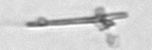
Label: fiber_TAG_external_detritus